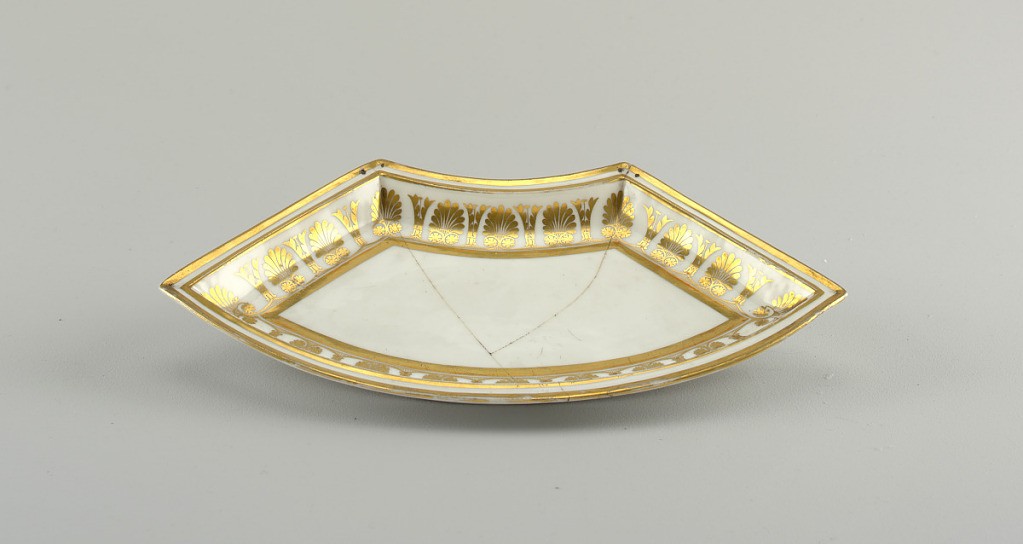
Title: Dish
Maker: Meissen Porcelain Manufactory, German, active from 1710 to the present
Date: ca. 1810
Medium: hard paste porcelain, gold
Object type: dish
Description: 1926-22-506-d: White, with stylized palmettes in gilt. A) circula...